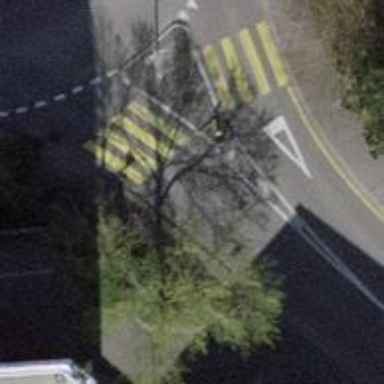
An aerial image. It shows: Uncontrolled crossing on the road.